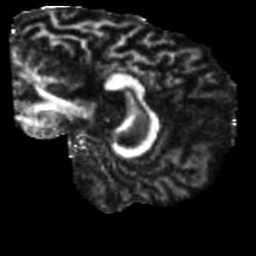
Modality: FA
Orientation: sagittal
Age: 66
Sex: male
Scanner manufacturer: siemens
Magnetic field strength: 3 T
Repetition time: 5.25 s
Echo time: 0.08 s